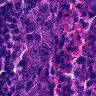
Metastatic tissue present: yes